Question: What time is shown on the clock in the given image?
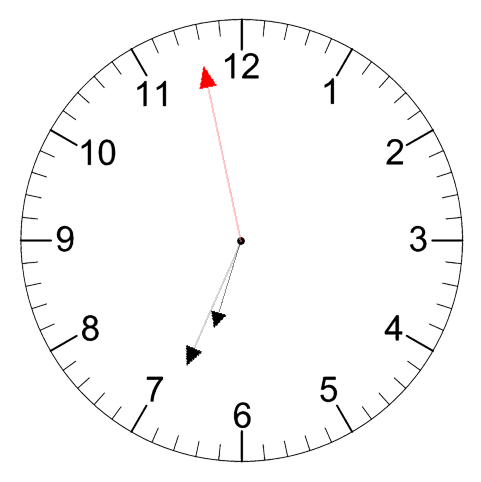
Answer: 06:33:58